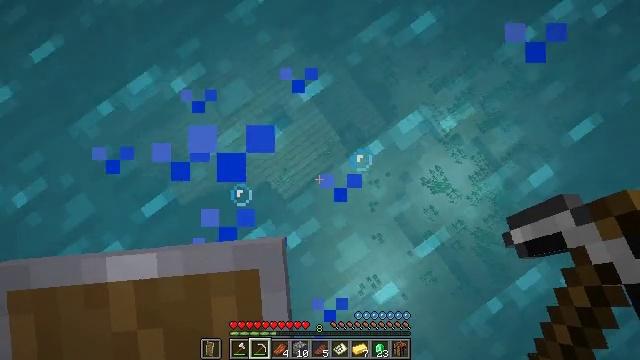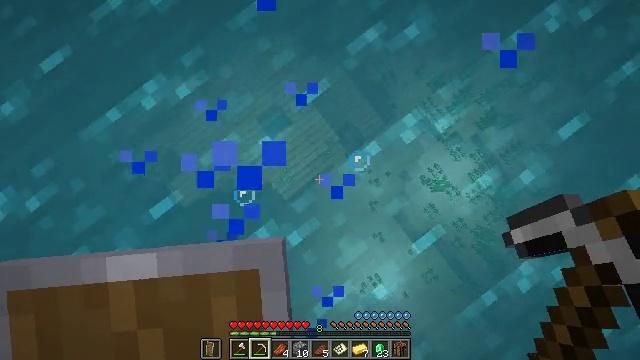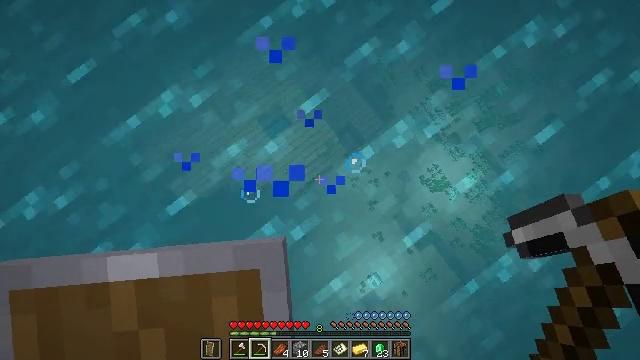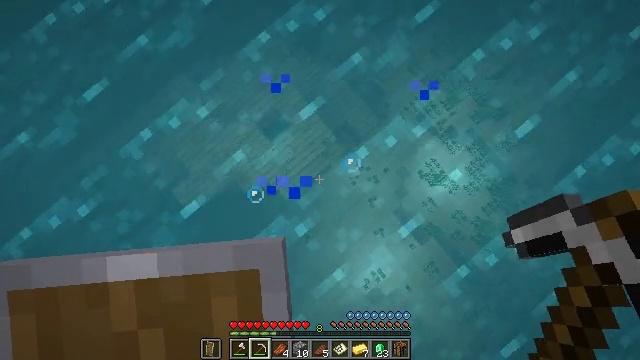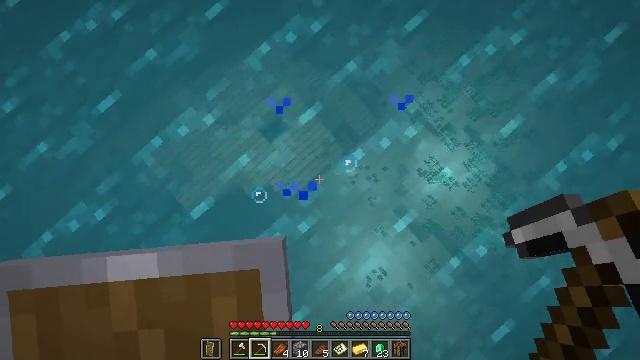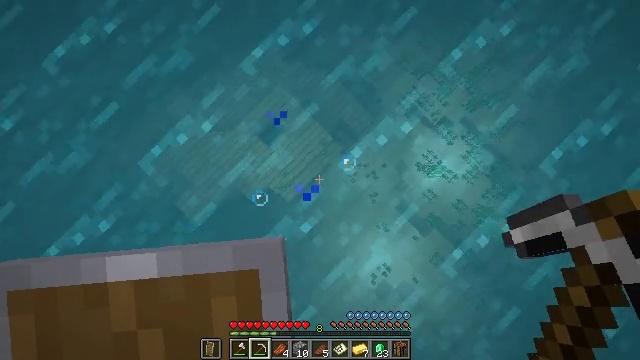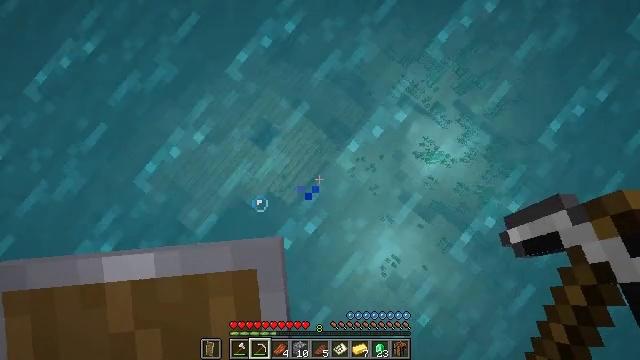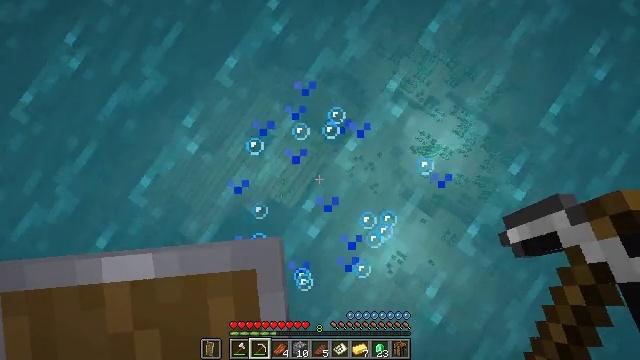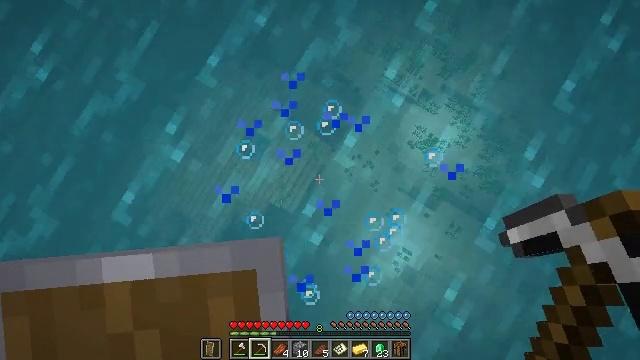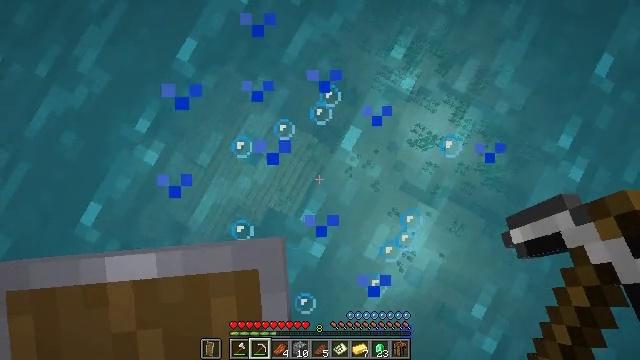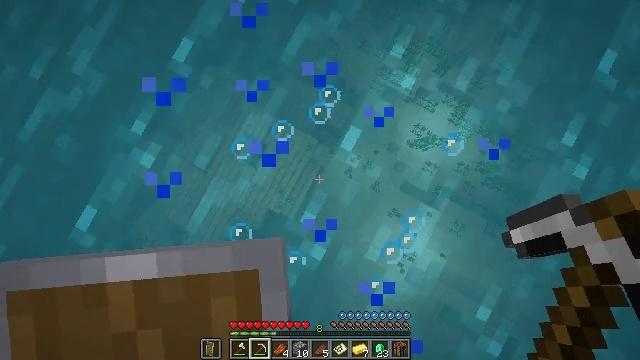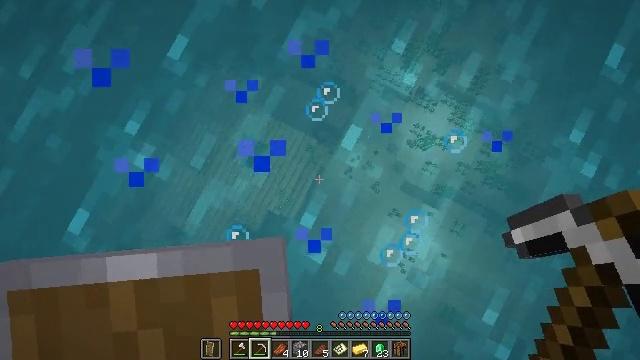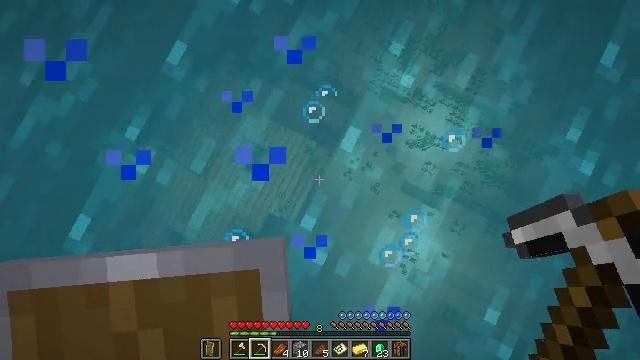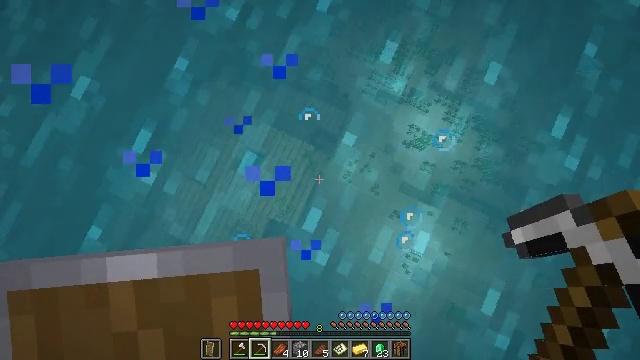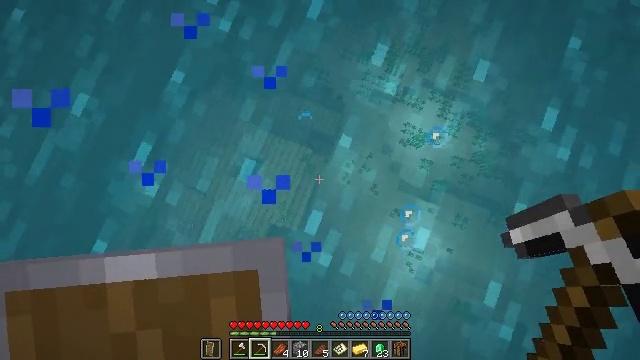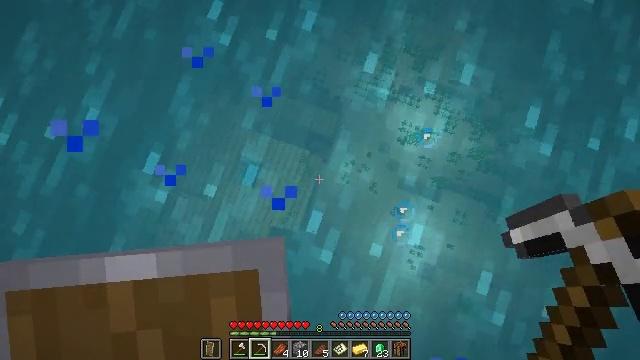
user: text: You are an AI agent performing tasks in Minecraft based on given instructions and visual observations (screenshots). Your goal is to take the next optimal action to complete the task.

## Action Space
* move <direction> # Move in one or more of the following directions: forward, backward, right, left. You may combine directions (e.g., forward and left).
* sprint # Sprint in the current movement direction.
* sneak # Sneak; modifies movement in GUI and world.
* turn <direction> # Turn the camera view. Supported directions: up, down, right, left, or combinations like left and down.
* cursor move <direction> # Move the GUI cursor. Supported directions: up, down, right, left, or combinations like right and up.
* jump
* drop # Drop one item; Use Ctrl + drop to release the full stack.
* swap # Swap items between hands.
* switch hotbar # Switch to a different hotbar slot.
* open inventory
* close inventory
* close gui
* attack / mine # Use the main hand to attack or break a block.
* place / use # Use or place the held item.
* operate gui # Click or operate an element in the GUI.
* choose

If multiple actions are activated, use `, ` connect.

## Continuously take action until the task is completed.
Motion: motion action
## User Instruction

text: Remove a filled map from the inventory.
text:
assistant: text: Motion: jump
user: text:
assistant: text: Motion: jump
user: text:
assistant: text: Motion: turn right, jump
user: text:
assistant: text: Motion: turn right, jump
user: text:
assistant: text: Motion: turn right, jump
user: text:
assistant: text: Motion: turn right, jump
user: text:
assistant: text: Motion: turn right, jump
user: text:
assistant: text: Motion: turn right, jump
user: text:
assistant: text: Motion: turn right, jump
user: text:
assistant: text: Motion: jump
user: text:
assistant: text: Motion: jump
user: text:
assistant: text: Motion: jump
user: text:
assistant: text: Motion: turn right, jump
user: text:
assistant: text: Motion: turn right, jump
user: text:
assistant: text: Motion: turn right, jump
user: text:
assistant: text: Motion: jump
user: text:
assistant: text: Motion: jump
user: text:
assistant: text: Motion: turn right and up, jump
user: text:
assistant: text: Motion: turn right and up, jump
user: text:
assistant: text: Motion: turn right, jump
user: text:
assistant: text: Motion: turn right and up, jump
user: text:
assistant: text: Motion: jump
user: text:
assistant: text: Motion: jump
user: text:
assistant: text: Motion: jump
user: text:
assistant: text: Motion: jump
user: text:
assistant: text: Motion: jump
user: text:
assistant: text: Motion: jump
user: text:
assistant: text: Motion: jump
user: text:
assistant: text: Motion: jump
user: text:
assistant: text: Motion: jump